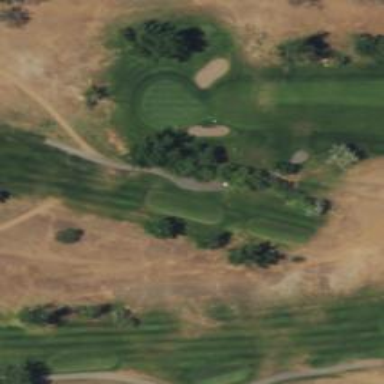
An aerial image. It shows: Path for both road and golf.